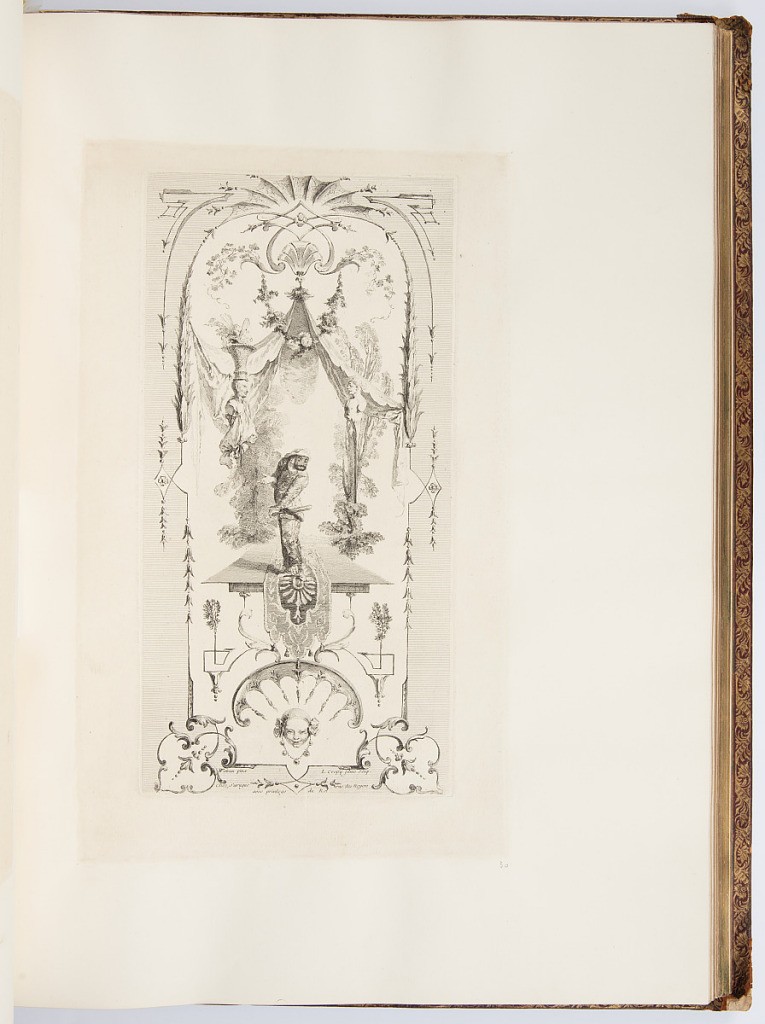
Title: Design for a Fan Leaf
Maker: Antoine Watteau, French, 1684–1721
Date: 1723-1735
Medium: Etching on laid paper
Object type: Bound print
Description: Sheet of arabesque ornament for a fan leaf. The design features the Commedia dell'arte figure, Harlequin, standing under a baldachin of drapery in a landscape. Other decorative motifs of the design include an exotic carpet, garlands, cartouches, scrolls, acanthus leaves, and a theatrical mascaron. The plate is signed and numbered.